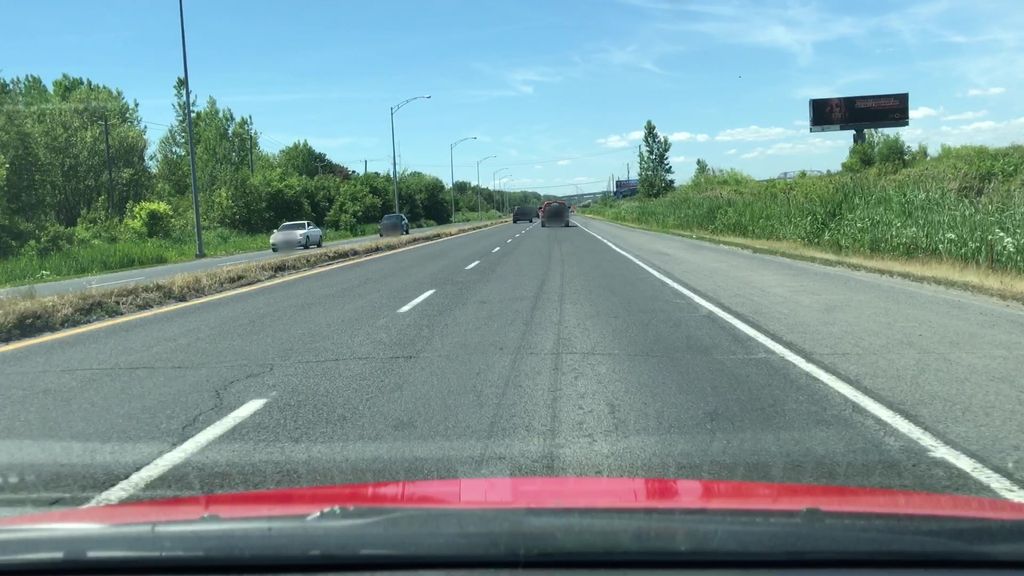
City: montreal